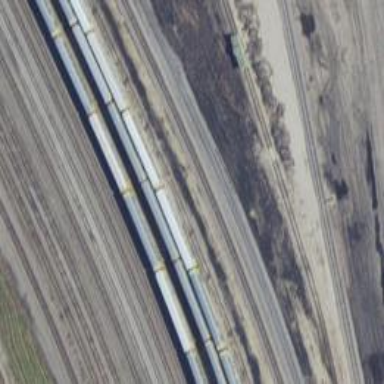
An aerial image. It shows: Railway yard in service.